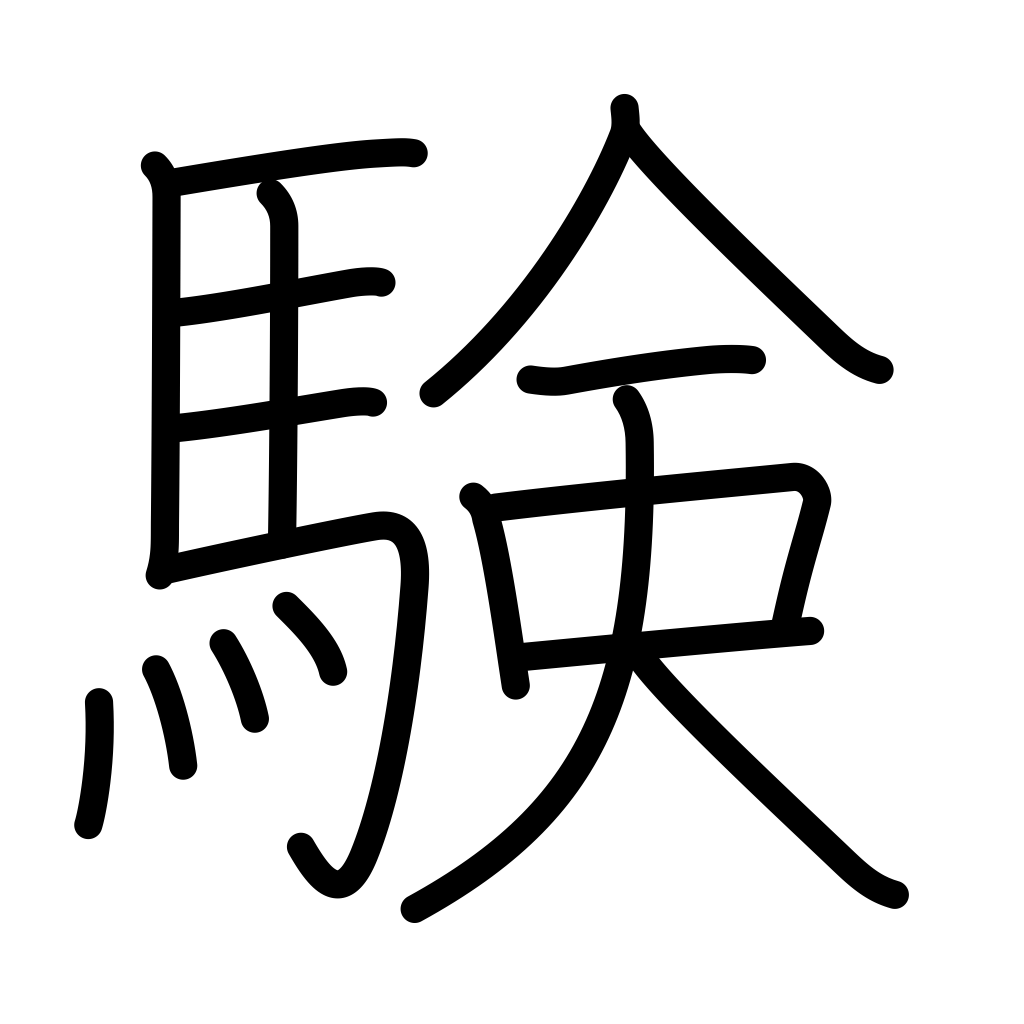
Meaning: verification, effect, testing